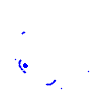
Particle: kaon